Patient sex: F
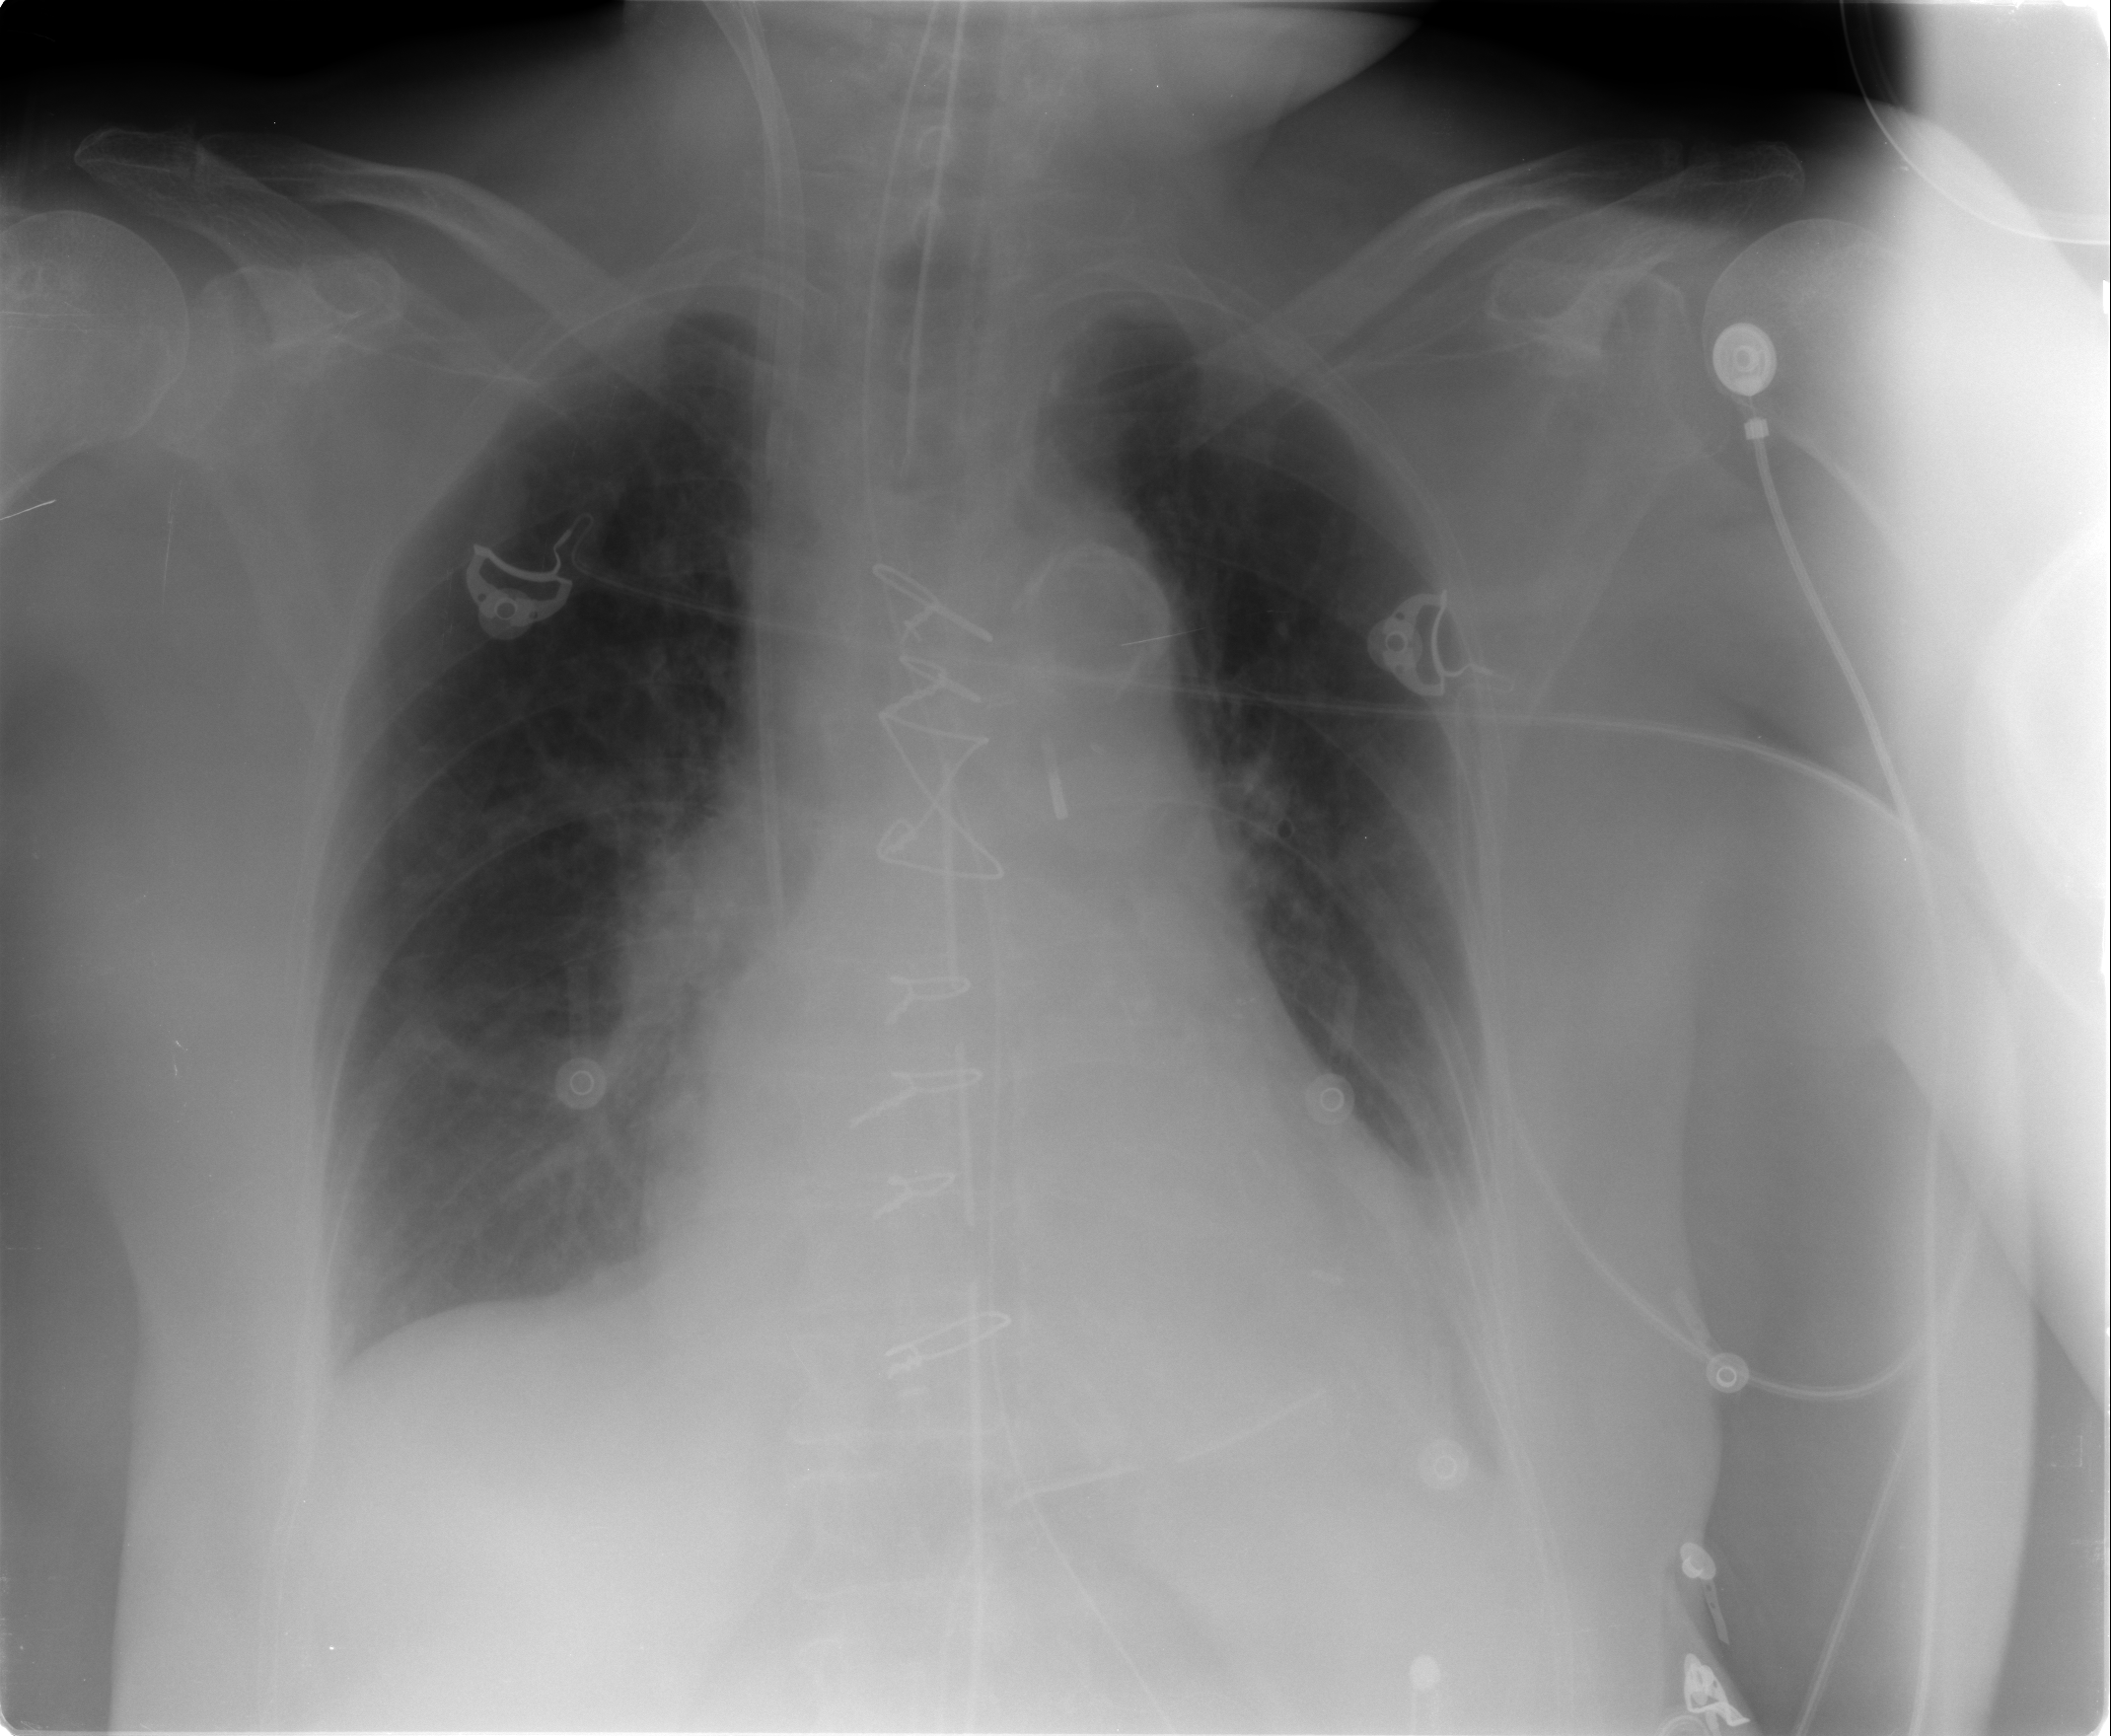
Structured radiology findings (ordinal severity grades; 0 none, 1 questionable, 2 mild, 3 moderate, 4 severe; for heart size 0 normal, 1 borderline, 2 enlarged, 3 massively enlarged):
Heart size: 2
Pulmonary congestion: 2
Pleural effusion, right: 0
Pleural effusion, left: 2
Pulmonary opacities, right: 0
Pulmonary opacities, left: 0
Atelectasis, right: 2
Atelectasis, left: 2